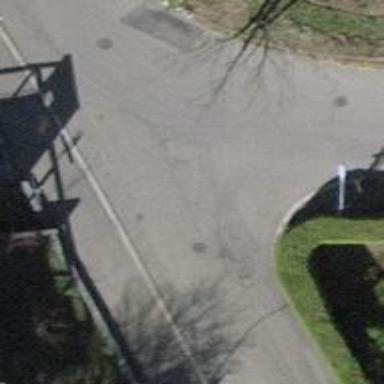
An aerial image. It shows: Unmarked road crossing.